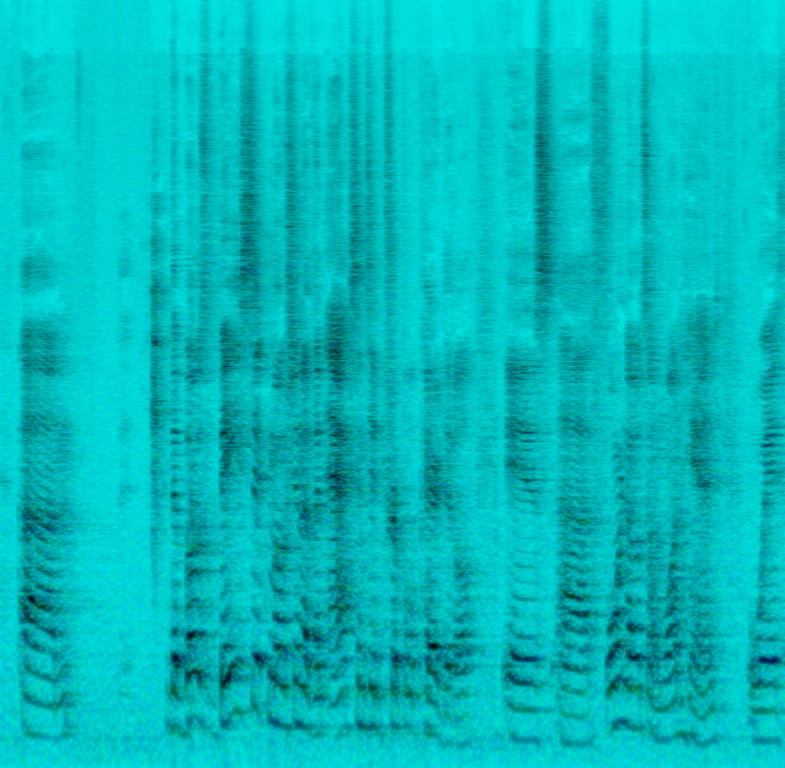
The low quality recording features a tutorial that consists of a flat male vocal talking over snappy wooden snare one shots. The recording is noisy and in mono.